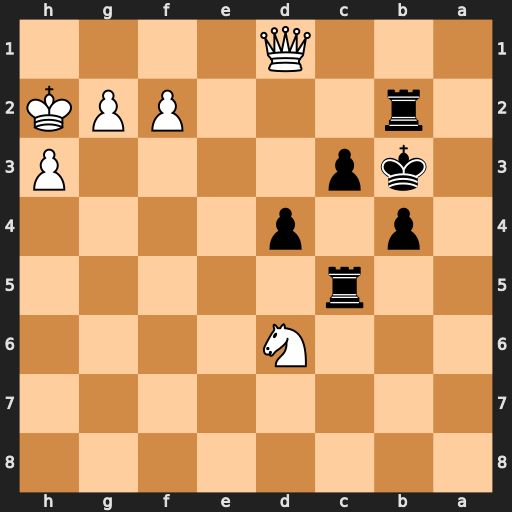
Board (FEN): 8/8/3N4/2r5/1p1p4/1kp4P/1r3PPK/3Q4
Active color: b
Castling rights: -
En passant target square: -
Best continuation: c2 Qf3+ Ka2